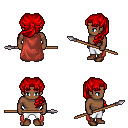
a pixel art fantasy rpg character, male body template, human, dark skin, maroon cape, white pants, red princess hairstyle, brown shoes, spear, four views (front, back, left, right), 2x2 character sprite sheet, small pixel art, hard edges, no anti-aliasing